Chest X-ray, AP view. Patient: 29 years old, sex M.
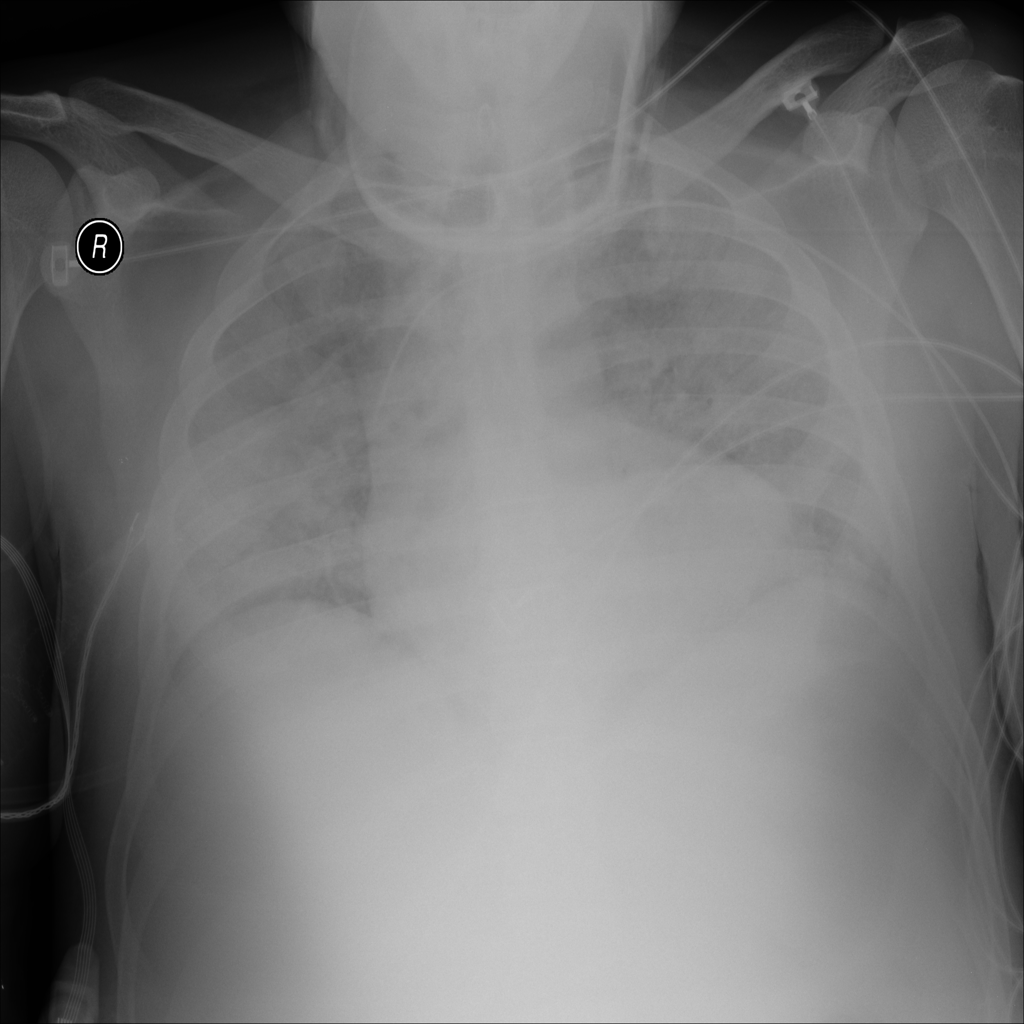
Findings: Edema, Infiltration, Nodule